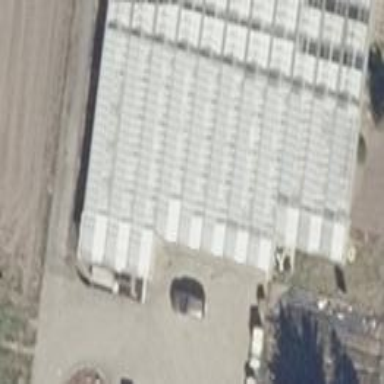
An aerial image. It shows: Greenhouse.